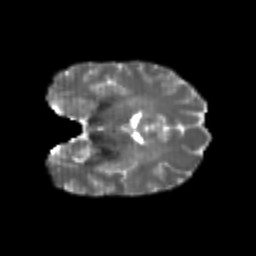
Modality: T2w
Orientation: coronal
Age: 24
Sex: female
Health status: healthy
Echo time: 0.074 s